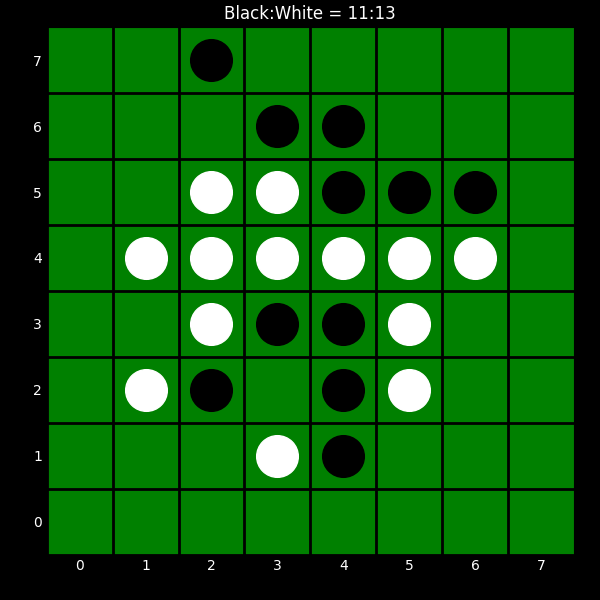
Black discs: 11
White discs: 13